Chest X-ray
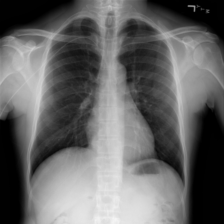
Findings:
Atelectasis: negative
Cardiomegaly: negative
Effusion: negative
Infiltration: negative
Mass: negative
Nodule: negative
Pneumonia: negative
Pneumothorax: negative
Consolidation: negative
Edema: negative
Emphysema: negative
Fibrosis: negative
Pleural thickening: negative
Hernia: negative